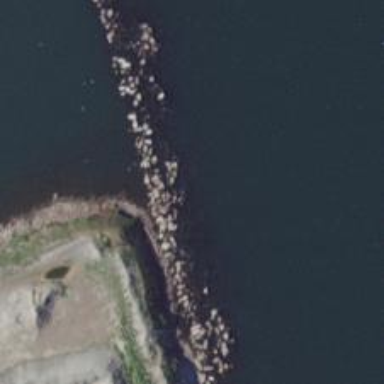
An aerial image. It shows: Breakwater structure.